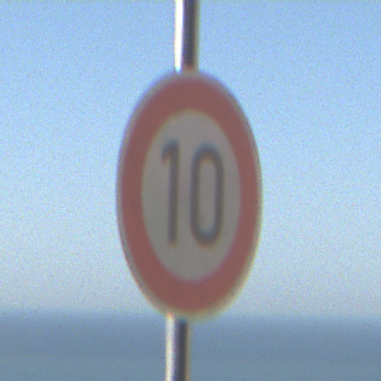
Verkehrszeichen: Geschwindigkeit10
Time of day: MorningAfternoon
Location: Outdoor (Urban)
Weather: Clear
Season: NotSpecified
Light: Natural